Interaction volume radius: 10 \u00c5
Interaction volume height: 15 \u00c5
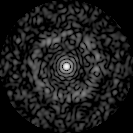
Disorder parameter: 0.8135